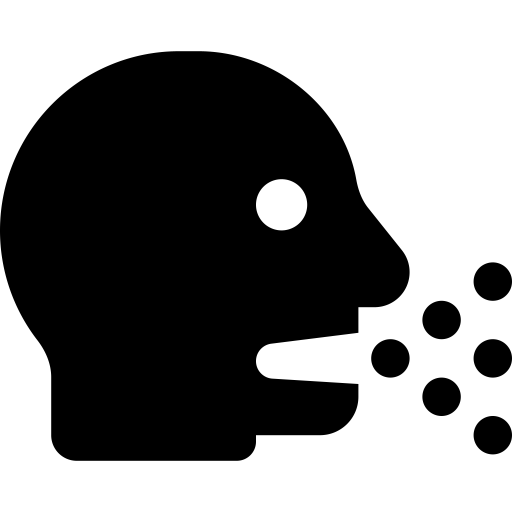
Tags: icon, FontAwesome, fa-icon, solid, head, side, cough